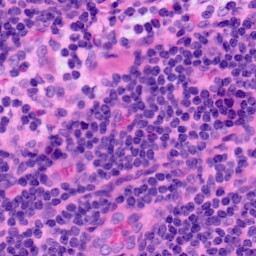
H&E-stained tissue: LymphNode